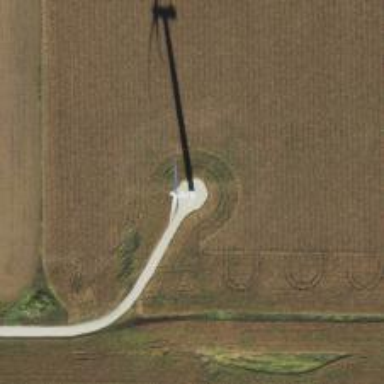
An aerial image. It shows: Wind turbine generator made by Vestas. The generator utilizes wind as its power source and belongs to the horizontal axis type.